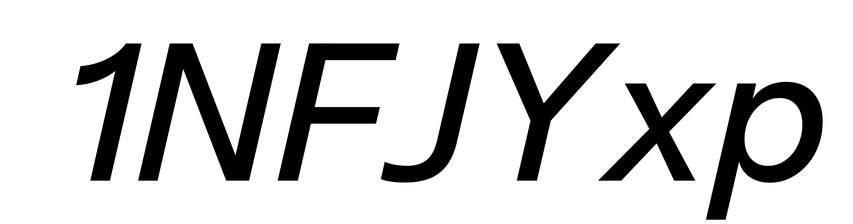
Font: InstrumentSans-Italic_Medium_Italic